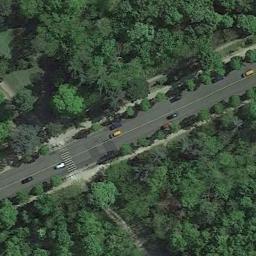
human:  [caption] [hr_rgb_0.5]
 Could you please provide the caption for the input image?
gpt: There are large green forests around the freeway and there are many cars on the freeway .

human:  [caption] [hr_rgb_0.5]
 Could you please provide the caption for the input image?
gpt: The freeway goes through the forest with some cars .

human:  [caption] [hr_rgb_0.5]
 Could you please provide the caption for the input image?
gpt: There is wasteland beside the highway .

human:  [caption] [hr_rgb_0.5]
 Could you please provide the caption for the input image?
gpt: A straight freeway goes through the forest with many dark green trees and some cars are driving on the freeway .

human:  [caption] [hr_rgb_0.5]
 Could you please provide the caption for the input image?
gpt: There are many green trees beside the freeway .